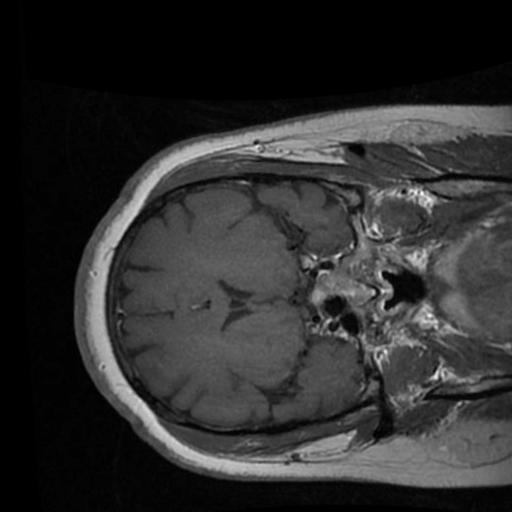
Label: brain_tumor